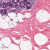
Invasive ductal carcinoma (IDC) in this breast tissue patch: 0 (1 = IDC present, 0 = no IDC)